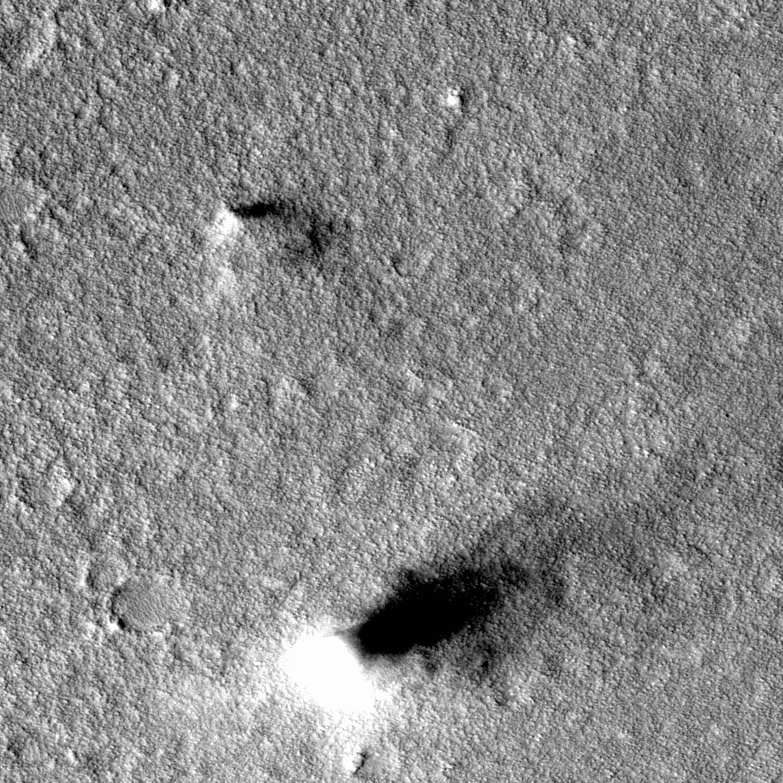
Label: dustdevil, dustdevil